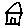
Label: house